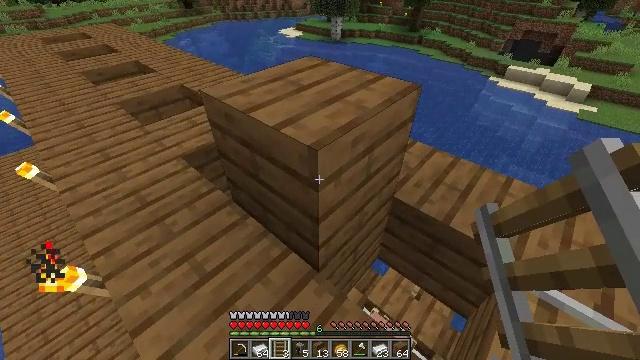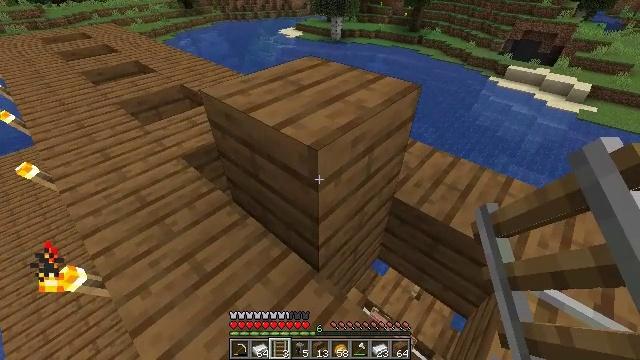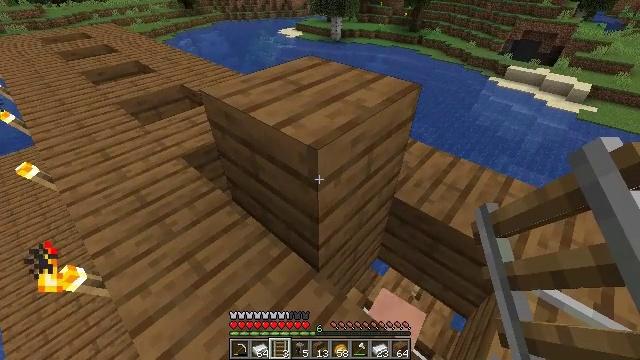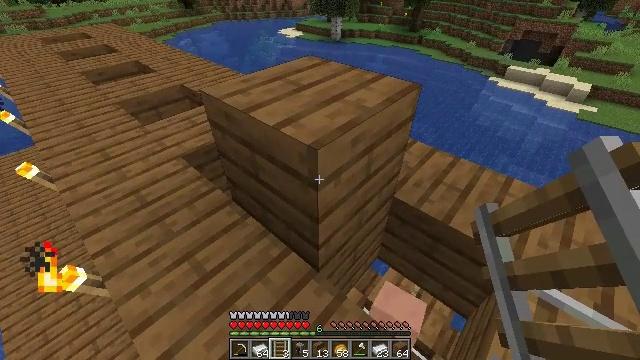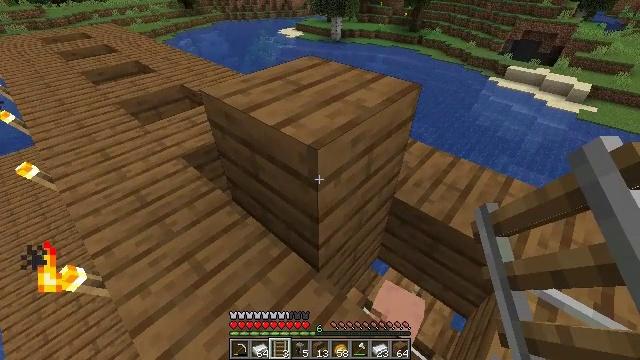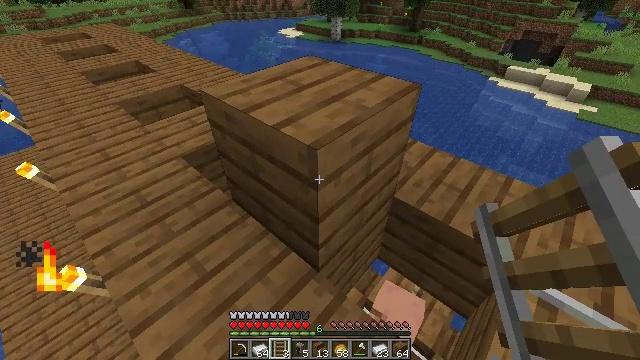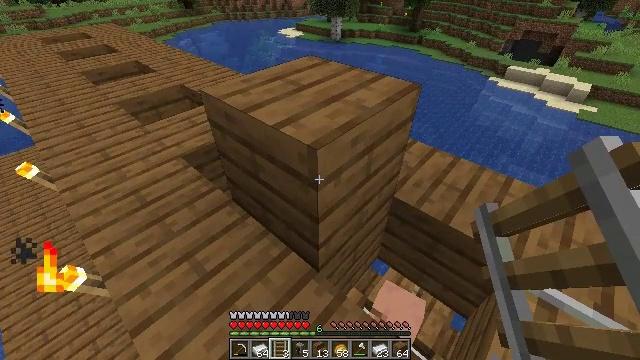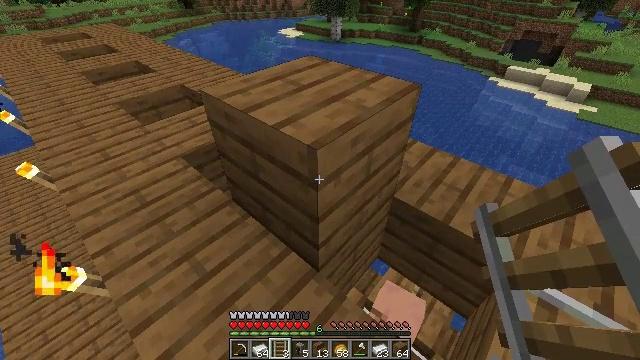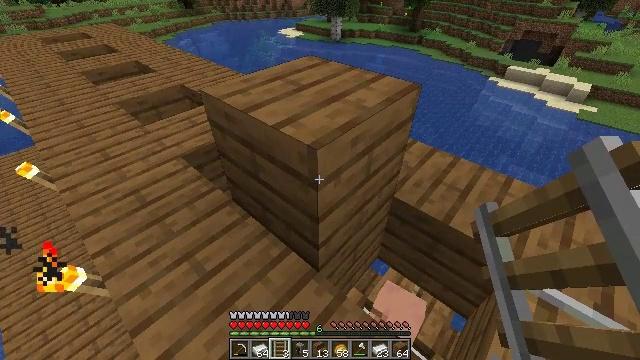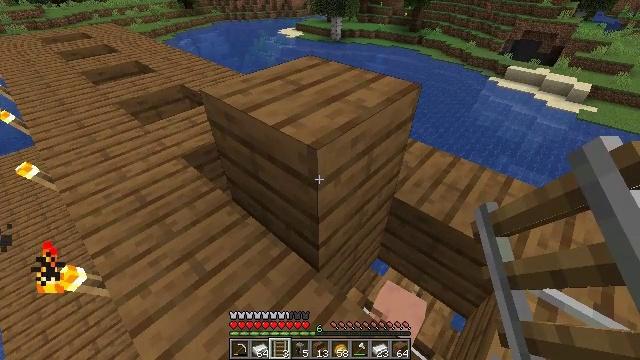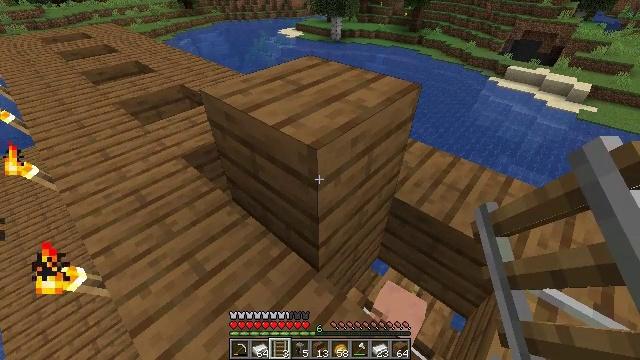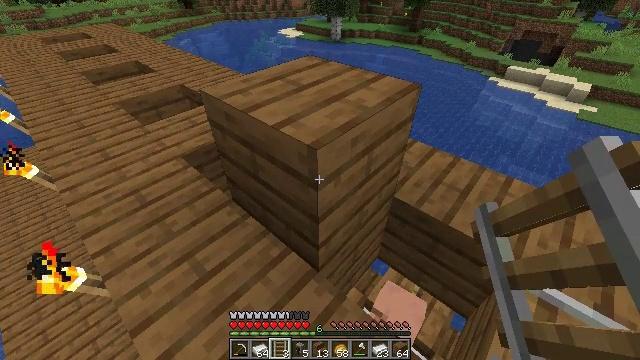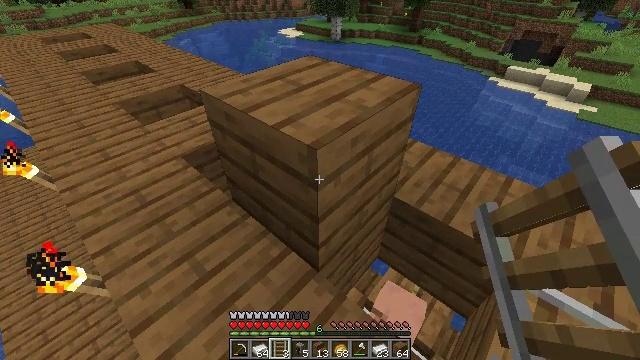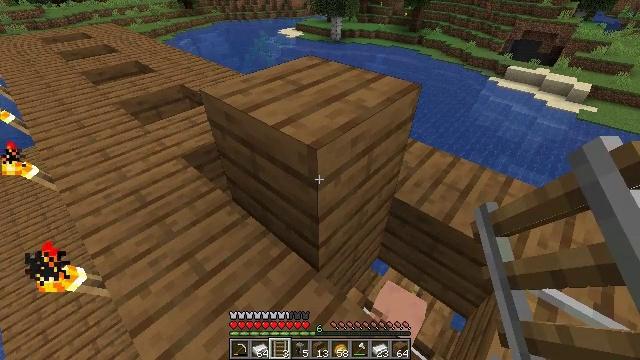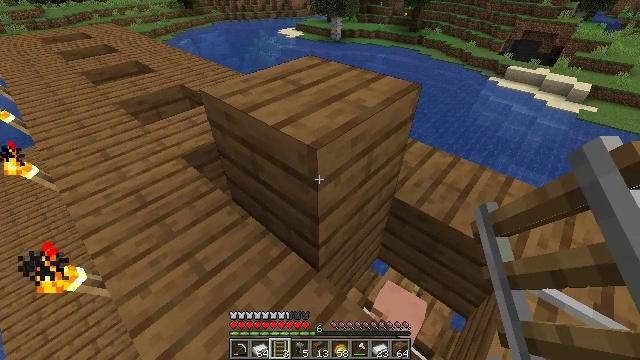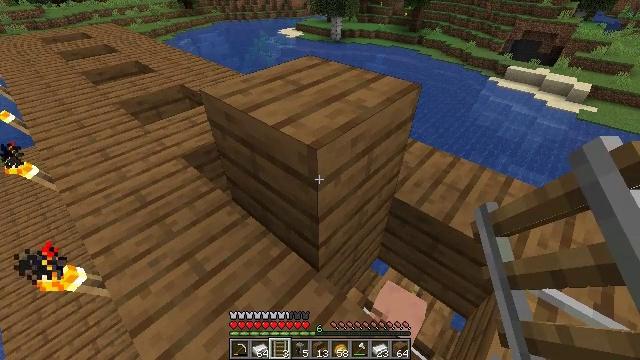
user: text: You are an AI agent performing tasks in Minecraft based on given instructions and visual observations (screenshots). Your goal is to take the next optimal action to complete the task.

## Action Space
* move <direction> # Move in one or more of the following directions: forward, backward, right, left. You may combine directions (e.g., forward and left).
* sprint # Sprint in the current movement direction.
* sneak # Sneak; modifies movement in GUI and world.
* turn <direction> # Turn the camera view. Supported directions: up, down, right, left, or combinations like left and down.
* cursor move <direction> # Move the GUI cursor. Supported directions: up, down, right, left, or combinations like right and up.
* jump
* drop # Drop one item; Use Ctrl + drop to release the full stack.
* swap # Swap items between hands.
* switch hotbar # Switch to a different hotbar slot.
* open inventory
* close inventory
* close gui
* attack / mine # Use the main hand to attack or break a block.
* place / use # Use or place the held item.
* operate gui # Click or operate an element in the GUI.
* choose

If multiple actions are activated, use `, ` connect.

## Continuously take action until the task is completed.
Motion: motion action
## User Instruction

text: Mine spruce planks to gather materials.
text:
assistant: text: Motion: no_op
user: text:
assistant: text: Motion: no_op
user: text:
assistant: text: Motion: no_op
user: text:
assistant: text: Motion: no_op
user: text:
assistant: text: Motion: no_op
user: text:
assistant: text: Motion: no_op
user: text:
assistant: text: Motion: no_op
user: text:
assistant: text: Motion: no_op
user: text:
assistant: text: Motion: no_op
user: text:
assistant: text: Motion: no_op
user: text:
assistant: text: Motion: no_op
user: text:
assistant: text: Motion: no_op
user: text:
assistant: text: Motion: no_op
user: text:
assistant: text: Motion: no_op
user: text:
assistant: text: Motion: no_op
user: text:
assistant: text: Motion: no_op
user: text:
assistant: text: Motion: no_op
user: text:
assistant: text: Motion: no_op
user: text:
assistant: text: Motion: no_op
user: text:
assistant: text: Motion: no_op
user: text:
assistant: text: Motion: no_op
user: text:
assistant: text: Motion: no_op
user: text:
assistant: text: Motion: no_op
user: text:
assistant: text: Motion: no_op
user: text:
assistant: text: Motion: no_op
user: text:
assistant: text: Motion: no_op
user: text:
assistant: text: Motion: no_op
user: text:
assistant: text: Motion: no_op
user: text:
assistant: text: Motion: no_op
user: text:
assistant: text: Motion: no_op